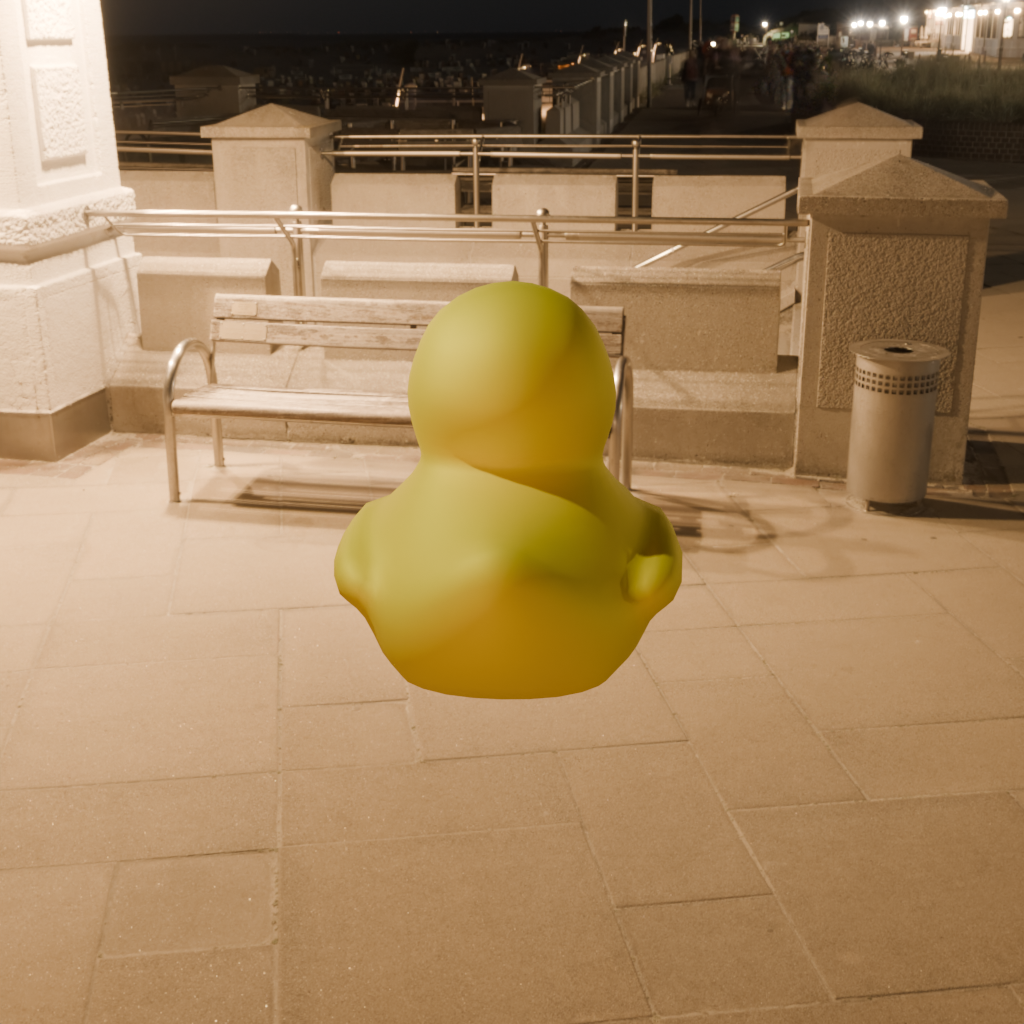
an image of a yellow rubber duck seen from <back> in a coastal promenade at night illuminated with streetlights and ocean view.